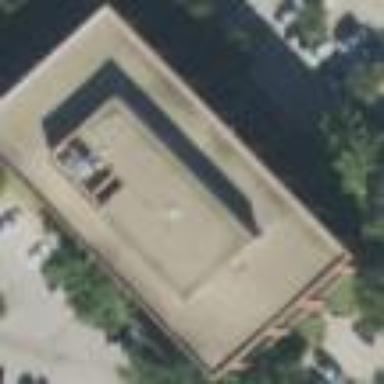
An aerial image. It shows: Commercial building.